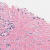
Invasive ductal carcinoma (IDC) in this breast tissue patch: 1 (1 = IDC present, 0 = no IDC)